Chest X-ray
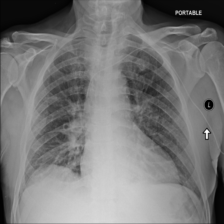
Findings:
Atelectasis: negative
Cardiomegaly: negative
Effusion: negative
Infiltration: positive
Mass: negative
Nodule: negative
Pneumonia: negative
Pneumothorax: negative
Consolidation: negative
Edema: negative
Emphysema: negative
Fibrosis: negative
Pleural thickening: negative
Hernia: negative